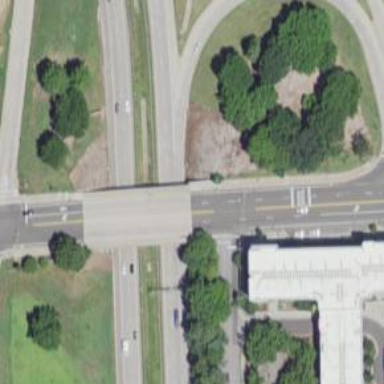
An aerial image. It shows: Footway bridge.